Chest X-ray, AP view. Patient: 41 years old, sex F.
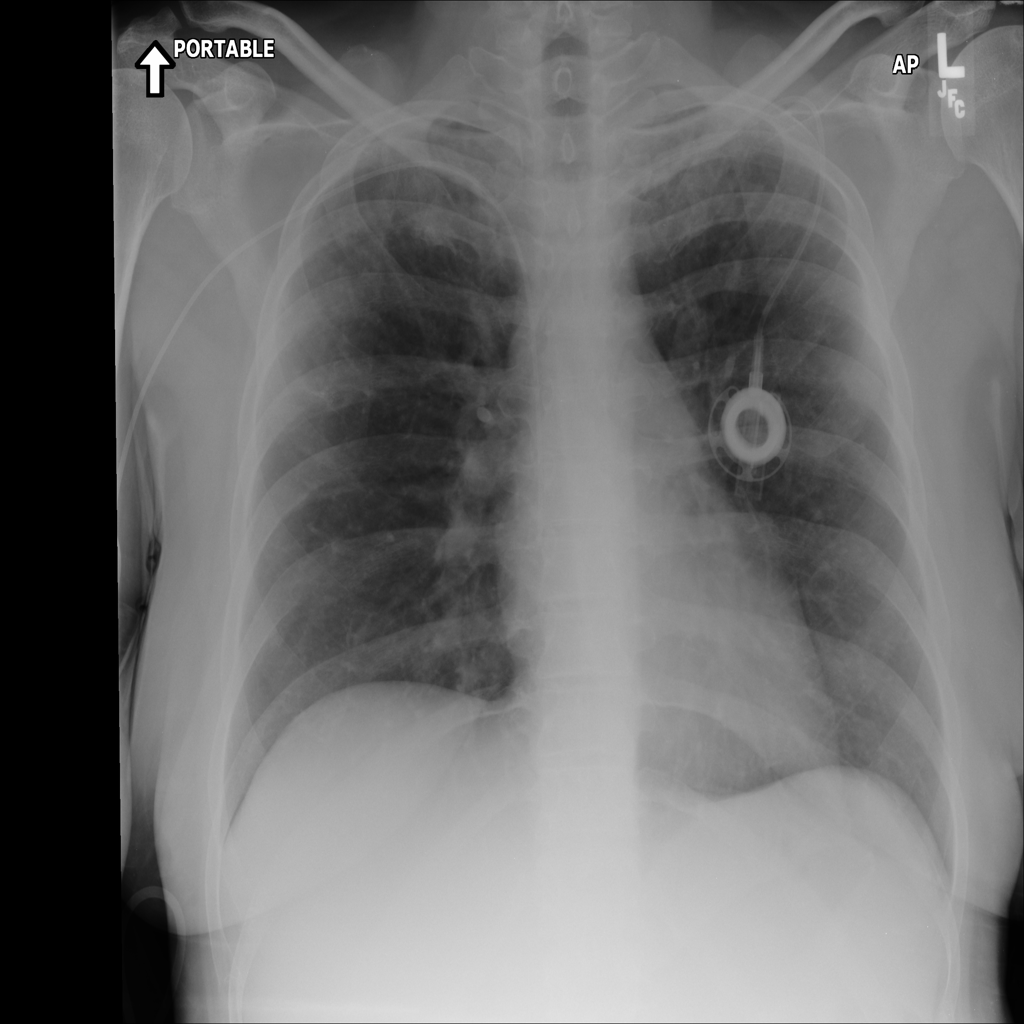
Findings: Infiltration